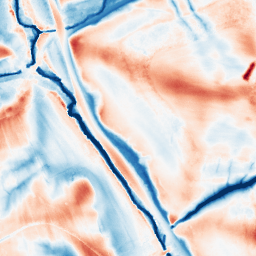
Category: edge_preserving
Decomposition family: guided
Decomposition parameters: radius: 16
eps: 0.001
Upsampling method: cubic_catmull_rom
Upsampling parameters: scale: 2
Upsampling scale: 2